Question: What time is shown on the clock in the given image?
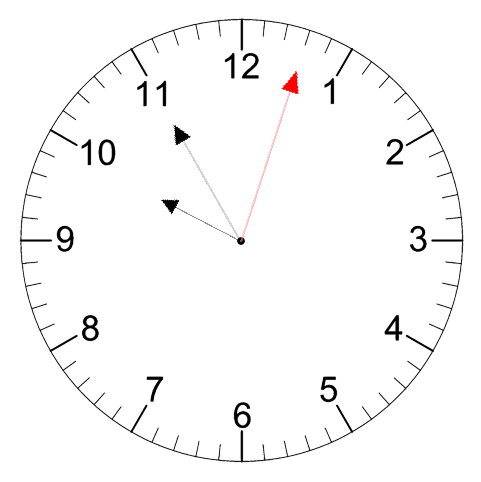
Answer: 09:55:03